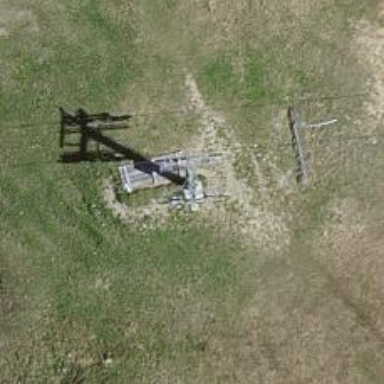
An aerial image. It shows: T-bar lift for ski slope.